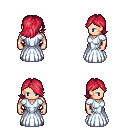
a pixel art fantasy rpg character, male body template, human, light skin, underdress, gold greaves, ruby red swoop hairstyle, maroon shoes, four views (front, back, left, right), 2x2 character sprite sheet, small pixel art, hard edges, no anti-aliasing